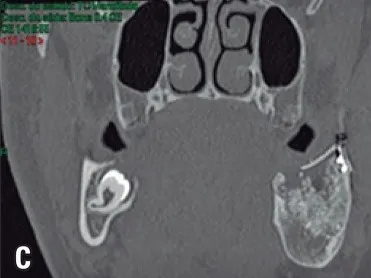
(C) Computed tomography. Coronal cohort is observed, showing satisfactory adaptation of grafting material and recipient area fixation.
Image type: radiology (ct)